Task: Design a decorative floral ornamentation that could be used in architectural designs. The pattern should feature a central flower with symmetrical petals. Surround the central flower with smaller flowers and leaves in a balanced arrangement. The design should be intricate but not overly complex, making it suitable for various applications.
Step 1403:
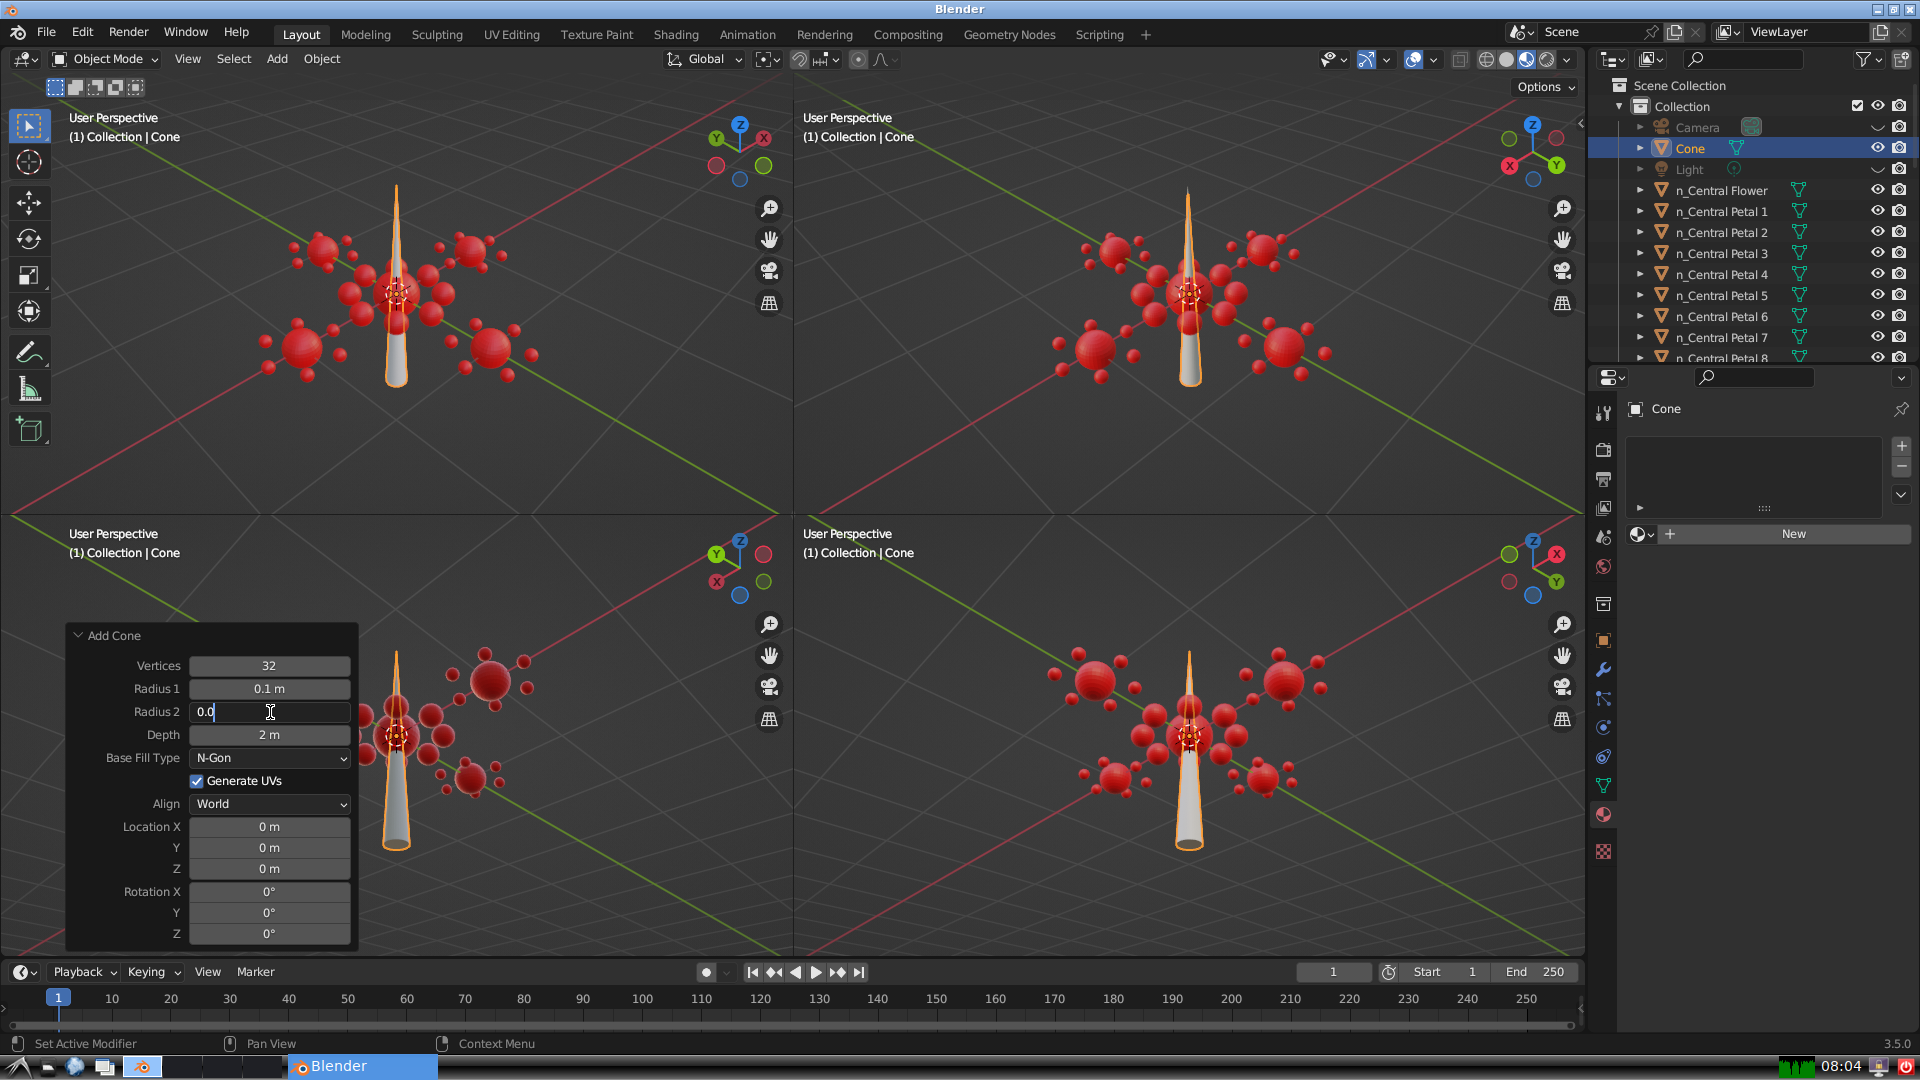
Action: {"key_press": ['Return']}